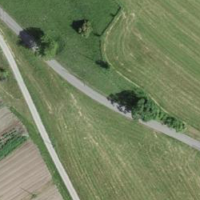
EUNIS habitat code: 25
Species observed at this site:
Prunus padus